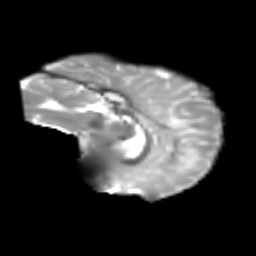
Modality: T2w
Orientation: sagittal
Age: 6
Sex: male
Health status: healthy